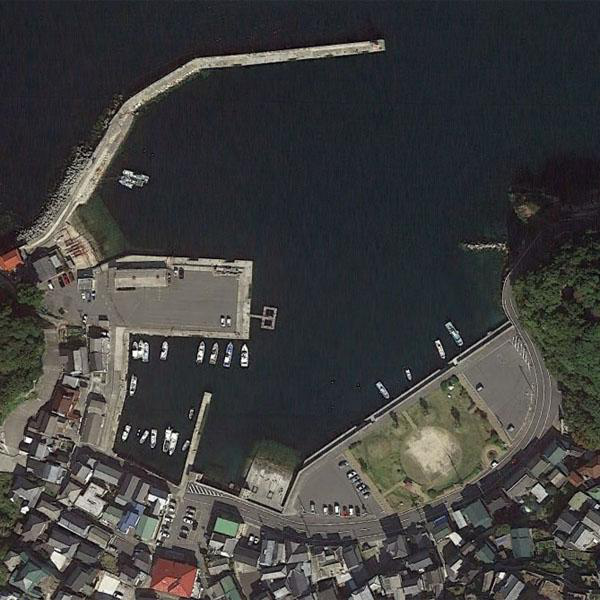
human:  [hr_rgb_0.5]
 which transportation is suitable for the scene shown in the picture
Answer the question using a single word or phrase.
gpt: ship